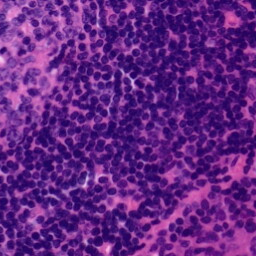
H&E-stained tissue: Tonsil